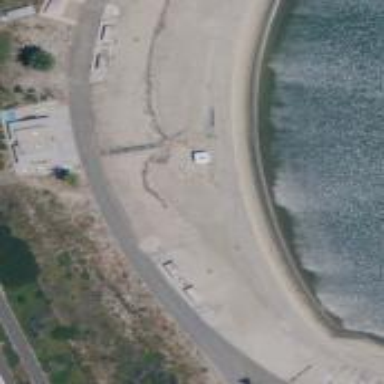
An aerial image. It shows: Lifeguard station.